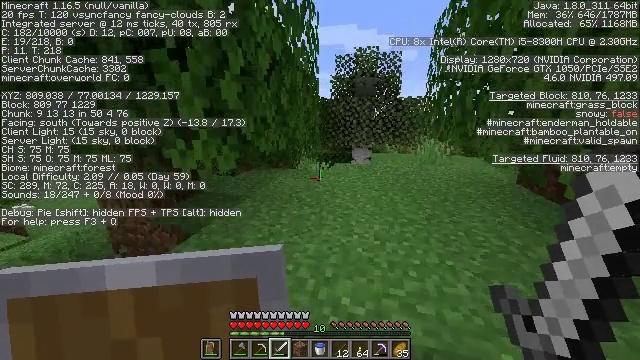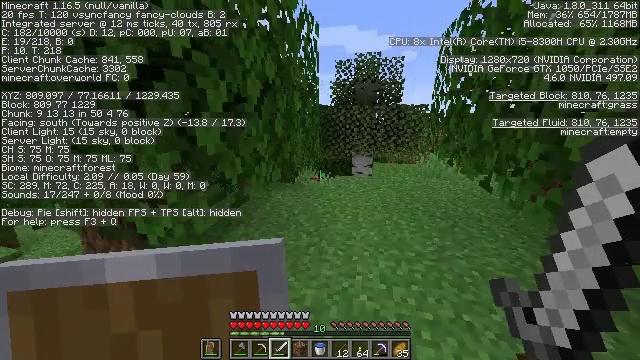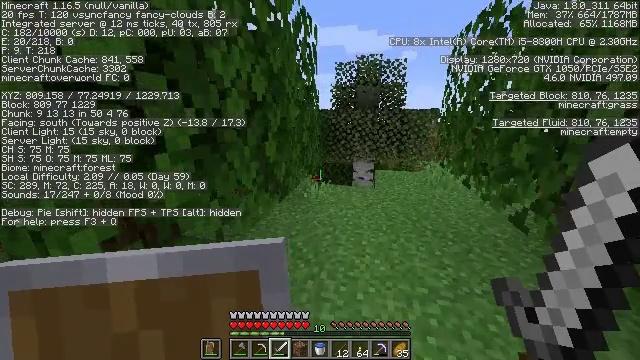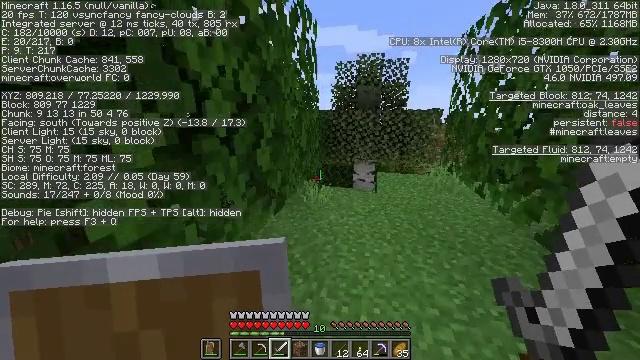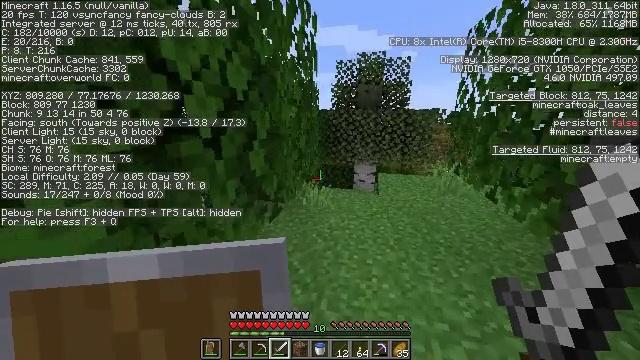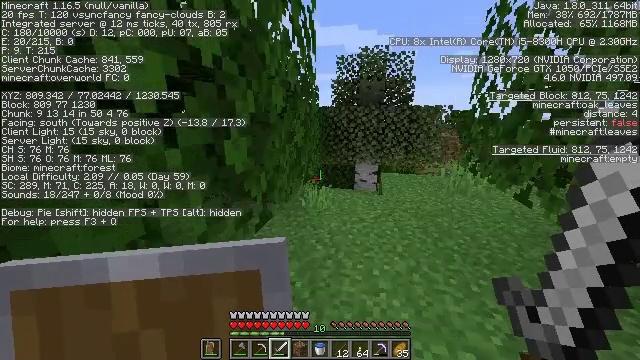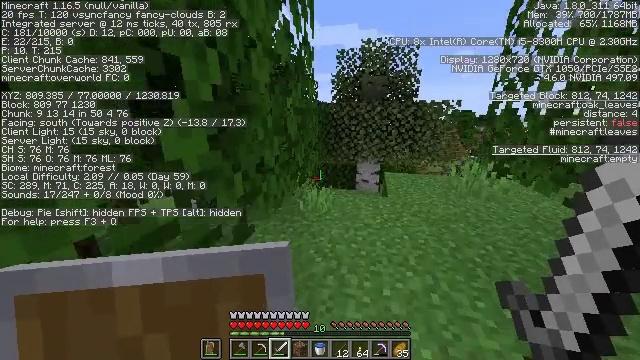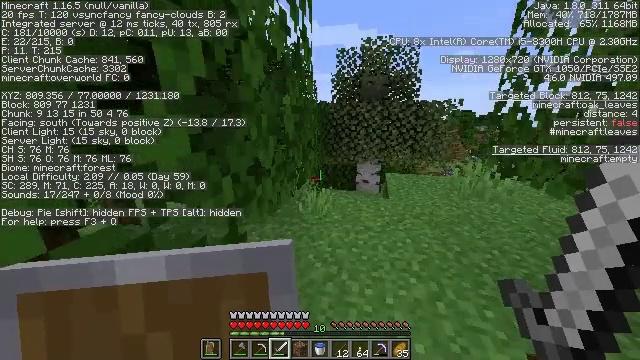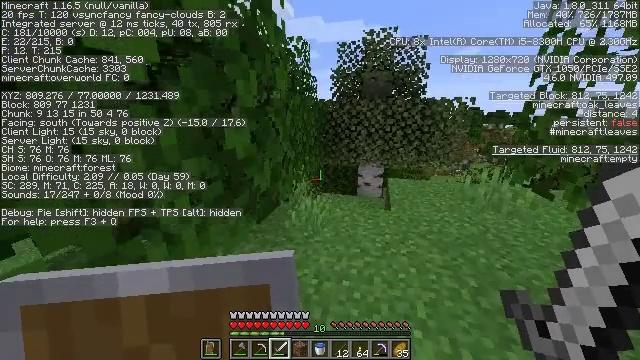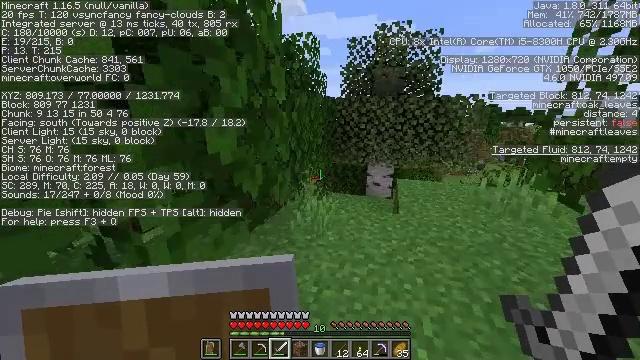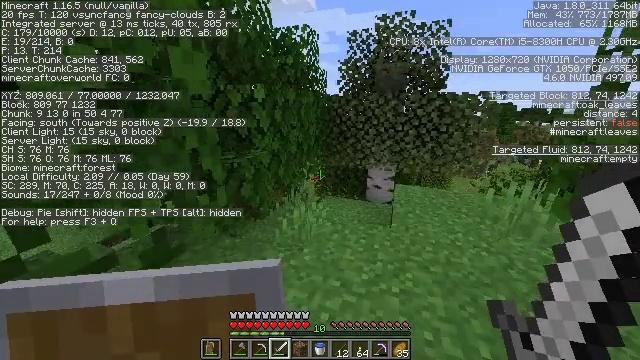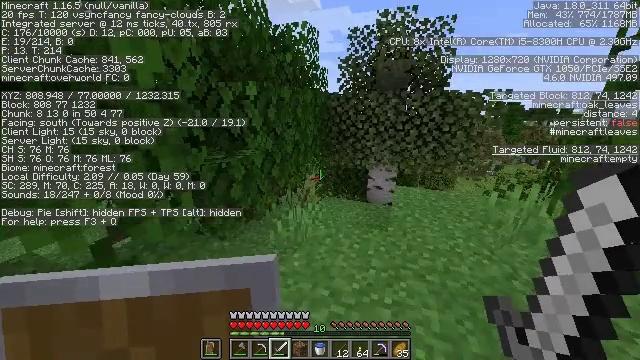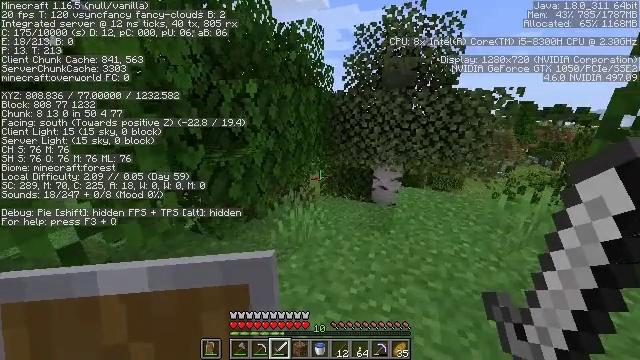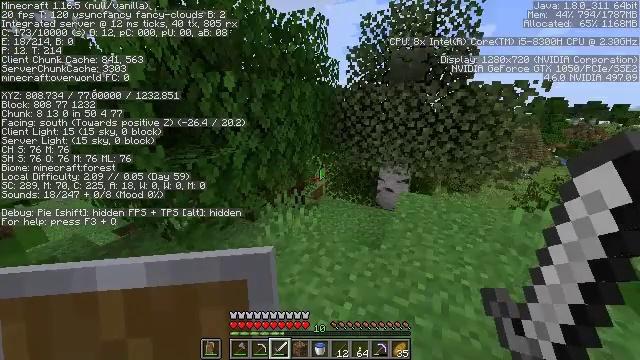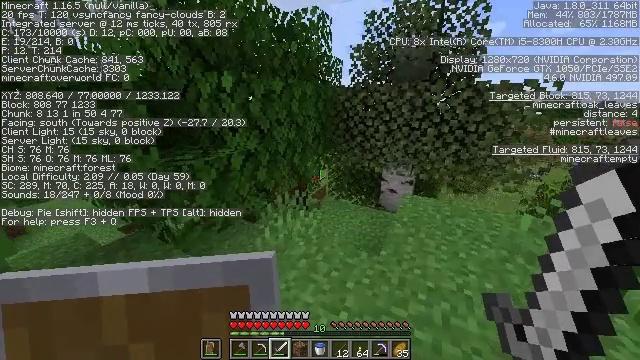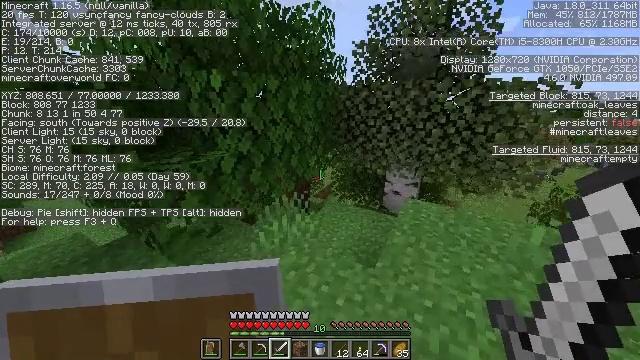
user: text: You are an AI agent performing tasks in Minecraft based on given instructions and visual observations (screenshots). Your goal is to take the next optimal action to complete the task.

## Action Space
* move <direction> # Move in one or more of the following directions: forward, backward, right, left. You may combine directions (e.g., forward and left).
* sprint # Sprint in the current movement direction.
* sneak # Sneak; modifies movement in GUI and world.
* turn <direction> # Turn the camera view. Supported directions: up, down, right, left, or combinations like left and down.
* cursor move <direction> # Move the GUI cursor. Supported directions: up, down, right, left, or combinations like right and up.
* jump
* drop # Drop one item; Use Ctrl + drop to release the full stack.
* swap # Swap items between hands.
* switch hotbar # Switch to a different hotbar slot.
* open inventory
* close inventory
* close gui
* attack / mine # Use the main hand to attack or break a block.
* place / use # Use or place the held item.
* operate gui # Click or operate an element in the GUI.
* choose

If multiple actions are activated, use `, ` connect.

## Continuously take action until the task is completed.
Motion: motion action
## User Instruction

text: Collect the yellow bed from its place.
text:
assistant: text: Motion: move forward, sprint, jump
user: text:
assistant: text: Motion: move forward, sprint, jump
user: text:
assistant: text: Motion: move forward, sprint
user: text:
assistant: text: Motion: move forward, sprint
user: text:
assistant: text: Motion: move forward, sprint
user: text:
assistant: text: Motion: move forward and move right, sprint
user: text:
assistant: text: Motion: move forward and move right, sprint
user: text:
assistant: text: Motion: move forward and move right, sprint, turn left
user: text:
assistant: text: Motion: move forward and move right, sprint, turn left
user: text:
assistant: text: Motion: move forward and move right, sprint, turn left
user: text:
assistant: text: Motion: move forward and move right, sprint, turn left
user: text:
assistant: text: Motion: move forward and move right, sprint, turn left
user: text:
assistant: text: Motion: move forward and move right, sprint, turn left
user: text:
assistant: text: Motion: move forward and move right, sprint, turn left
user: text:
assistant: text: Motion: move forward, turn left
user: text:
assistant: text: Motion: move forward
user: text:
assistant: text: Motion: move forward
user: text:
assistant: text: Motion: move forward, turn left
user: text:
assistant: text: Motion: move forward
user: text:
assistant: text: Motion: move forward
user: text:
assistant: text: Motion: move forward and move right
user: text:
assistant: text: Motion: move forward and move right
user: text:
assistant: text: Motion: move forward and move right, turn right
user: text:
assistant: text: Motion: move forward and move right, turn right
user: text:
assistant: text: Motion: move forward and move right, turn right
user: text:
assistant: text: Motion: move forward and move right, turn right
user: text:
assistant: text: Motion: move forward and move right, turn right
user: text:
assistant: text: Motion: move forward and move right
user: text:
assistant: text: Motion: move forward and move right
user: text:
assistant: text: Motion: move forward and move right, turn left